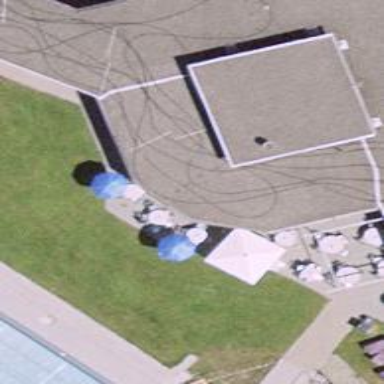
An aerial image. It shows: Cafe.